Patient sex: M
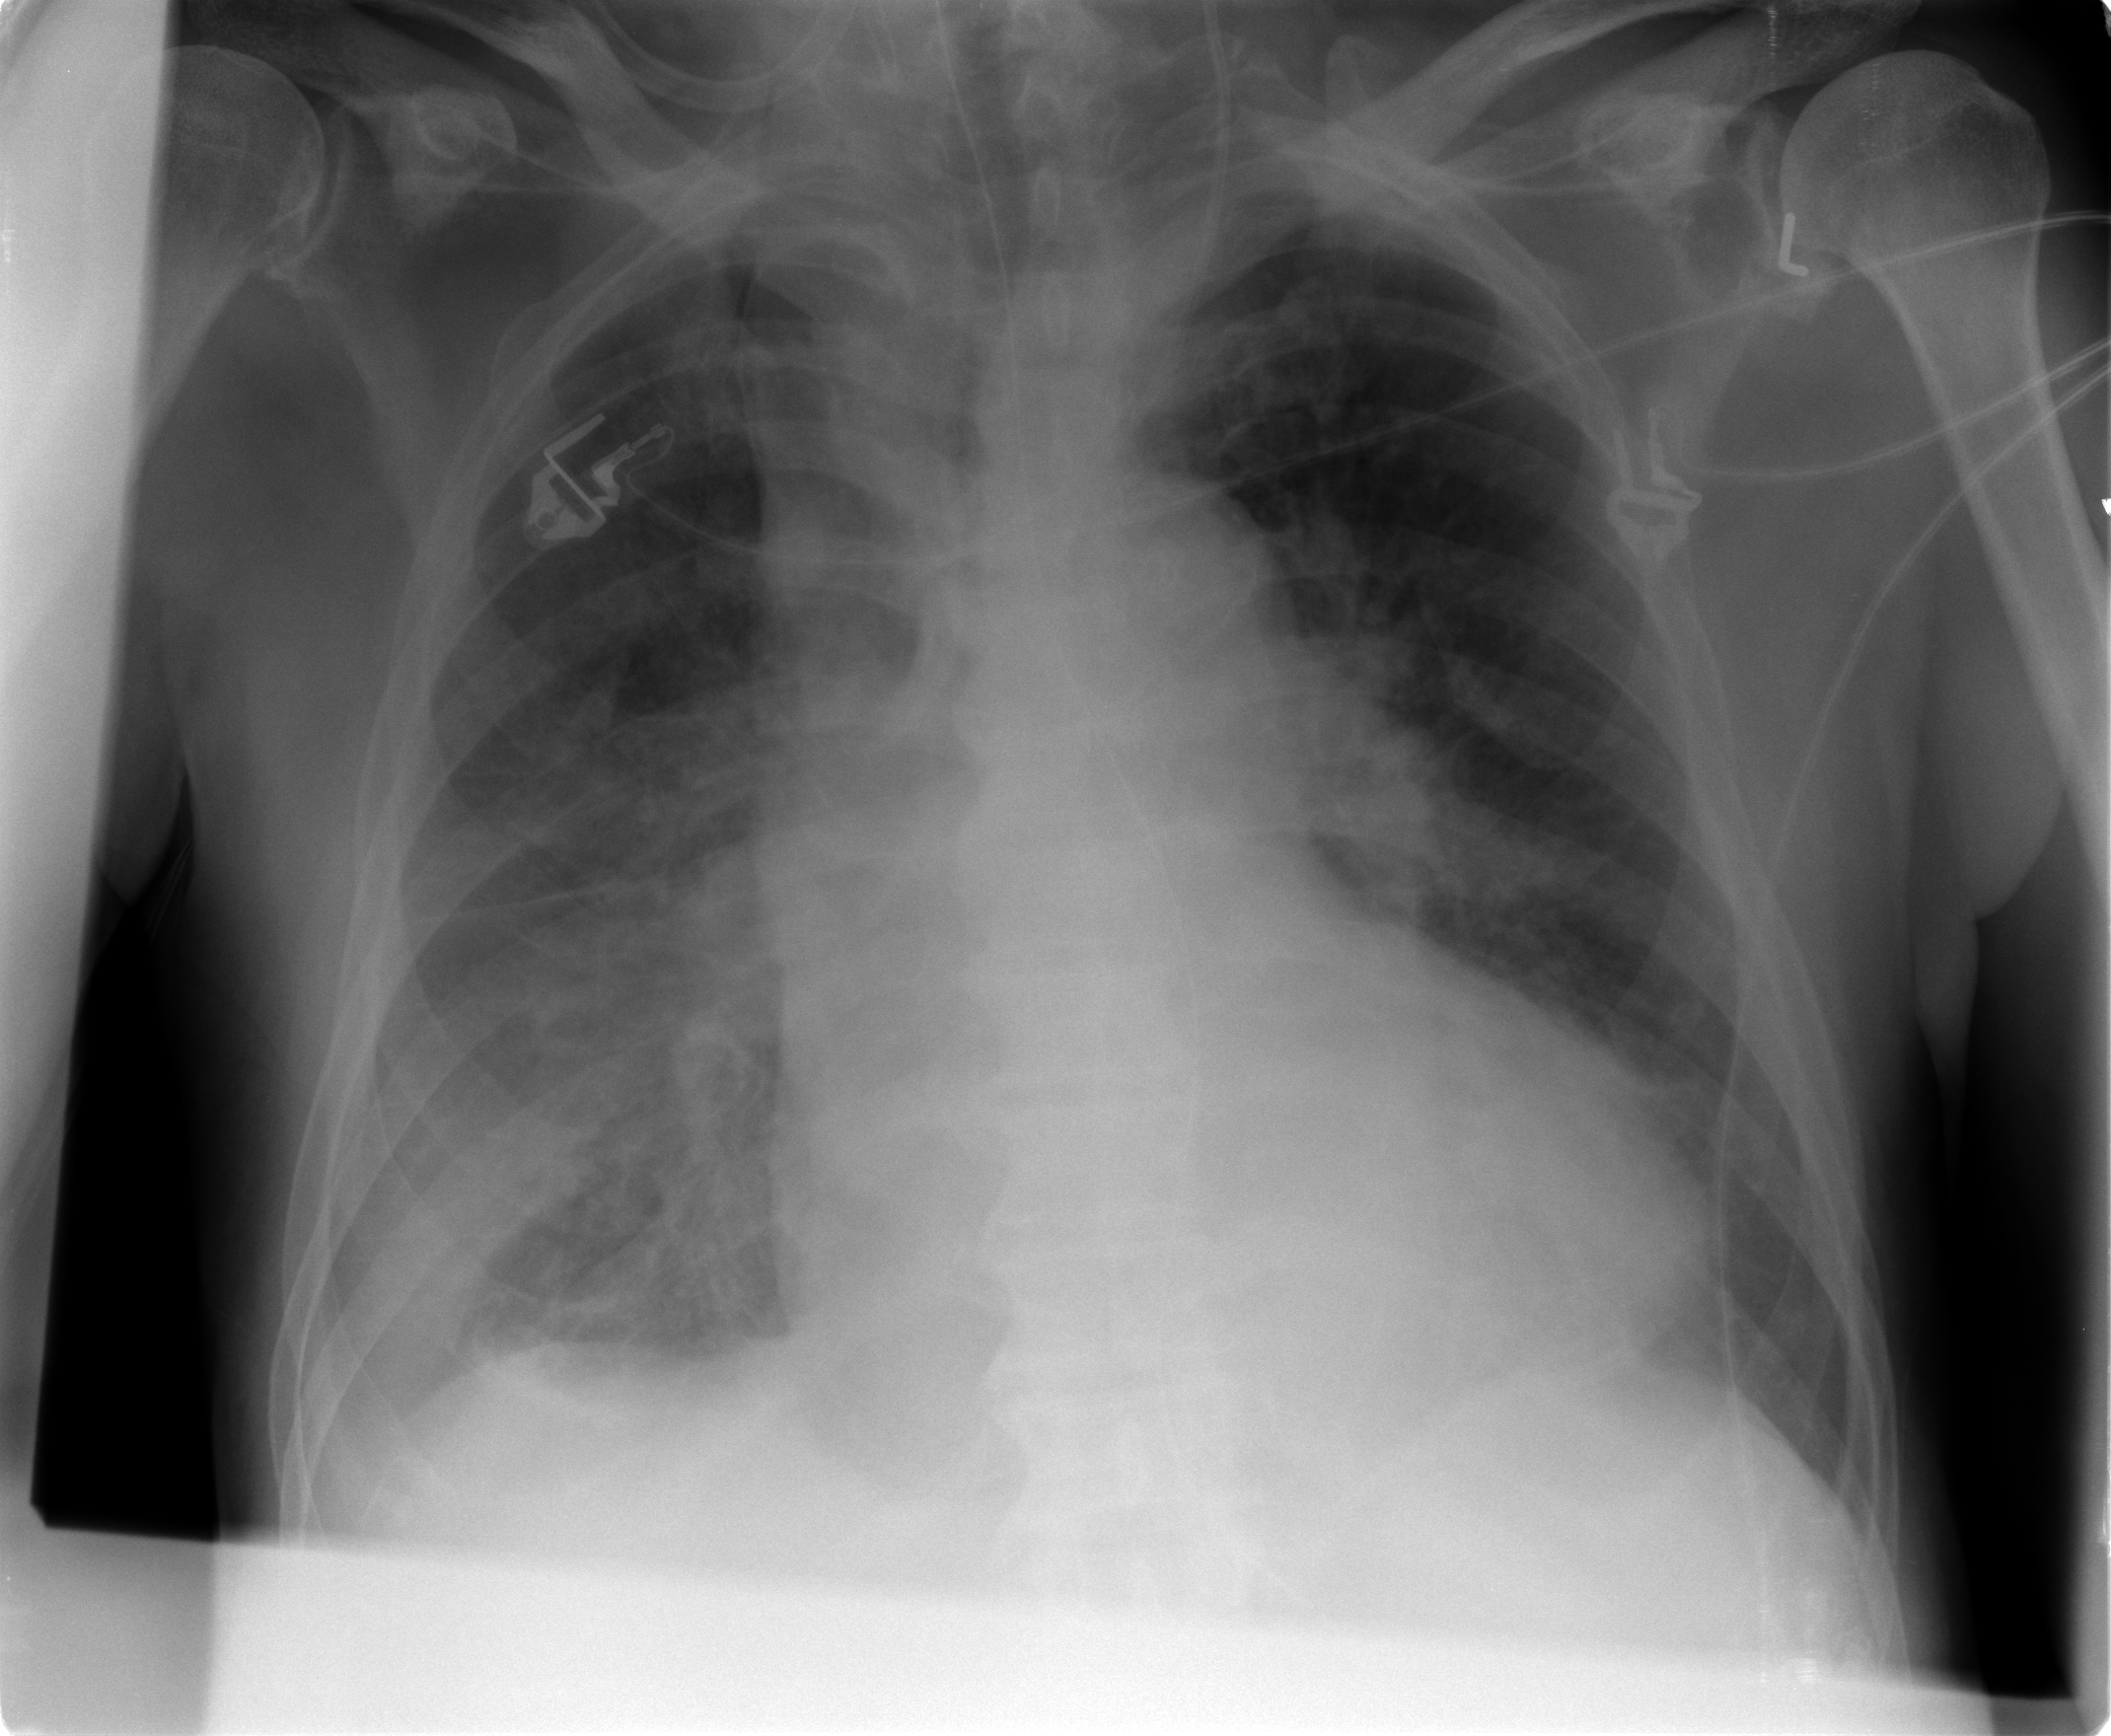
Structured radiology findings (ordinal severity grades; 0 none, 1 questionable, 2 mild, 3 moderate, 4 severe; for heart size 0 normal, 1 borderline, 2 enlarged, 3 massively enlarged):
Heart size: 2
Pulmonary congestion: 2
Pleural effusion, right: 2
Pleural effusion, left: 0
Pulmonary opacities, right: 3
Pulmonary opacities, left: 1
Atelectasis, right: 3
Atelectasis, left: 2